Question: if I only work with PHP files and nothing related to database then can I keep MySql service stopped in XAMPP?

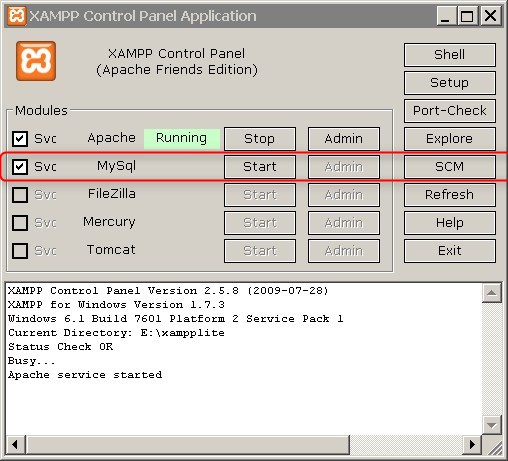
Answer: Of course you can! Mysql is not a dependency of Apache.